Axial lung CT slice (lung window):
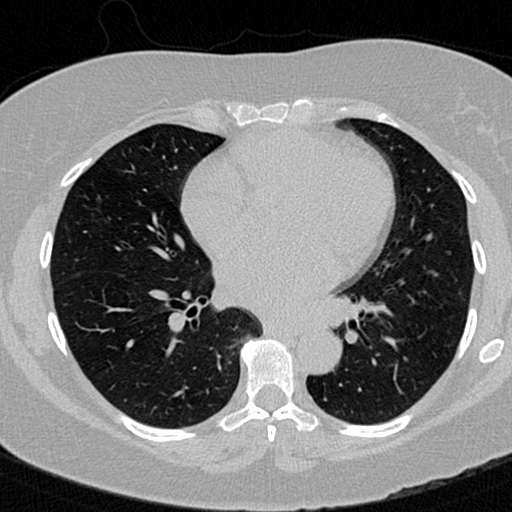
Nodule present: no